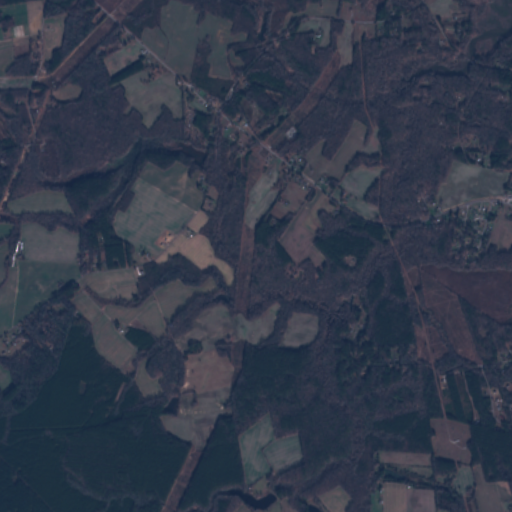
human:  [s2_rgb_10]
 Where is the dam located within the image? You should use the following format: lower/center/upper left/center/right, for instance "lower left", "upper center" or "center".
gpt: The dam is located in the lower center of the image.
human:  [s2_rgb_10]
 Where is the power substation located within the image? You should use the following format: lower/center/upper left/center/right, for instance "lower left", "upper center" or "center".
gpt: The power substation is located in the upper center of the image.
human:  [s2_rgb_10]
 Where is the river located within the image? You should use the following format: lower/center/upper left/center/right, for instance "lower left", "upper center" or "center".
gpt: The river is located in the upper right of the image.
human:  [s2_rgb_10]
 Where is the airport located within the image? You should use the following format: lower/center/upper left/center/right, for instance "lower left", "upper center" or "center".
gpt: There is no airport in the image.